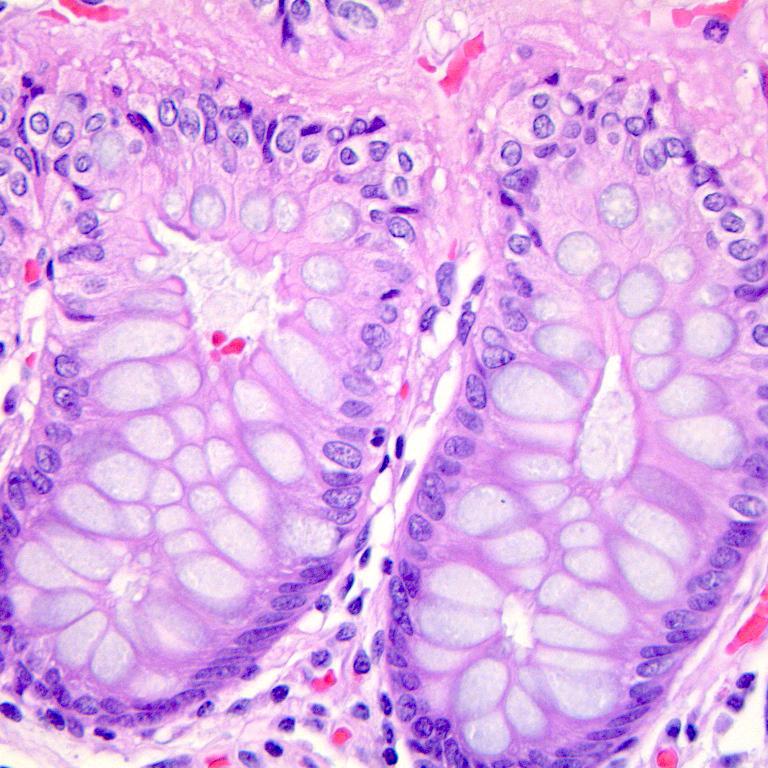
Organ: colon
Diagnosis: benign